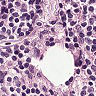
Metastatic tissue present: no